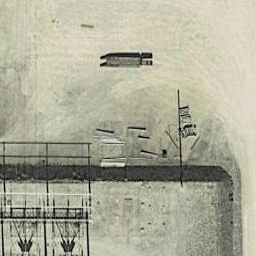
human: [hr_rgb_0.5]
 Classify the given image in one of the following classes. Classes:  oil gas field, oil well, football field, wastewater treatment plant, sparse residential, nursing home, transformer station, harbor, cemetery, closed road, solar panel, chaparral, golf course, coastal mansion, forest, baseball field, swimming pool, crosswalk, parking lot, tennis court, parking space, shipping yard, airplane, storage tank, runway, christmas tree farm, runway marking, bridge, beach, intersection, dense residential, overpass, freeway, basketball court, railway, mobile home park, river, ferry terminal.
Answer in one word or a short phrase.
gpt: transformer station